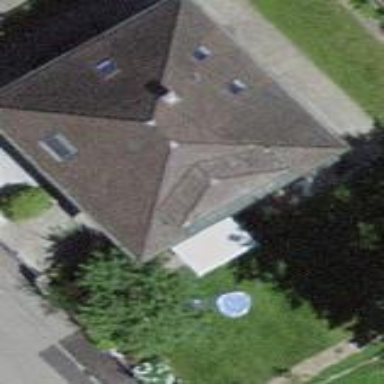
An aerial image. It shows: House with hipped roof.